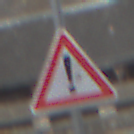
Verkehrszeichen: Gefahrenstelle
Umgebung: Outdoor, Suburban
Tageszeit: MorningAfternoon
Wetter: PartlyCloudy
Licht: Natural
Jahreszeit: NotSpecified
Kontrast: LowContrast